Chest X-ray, PA view. Patient: 25 years old, sex F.
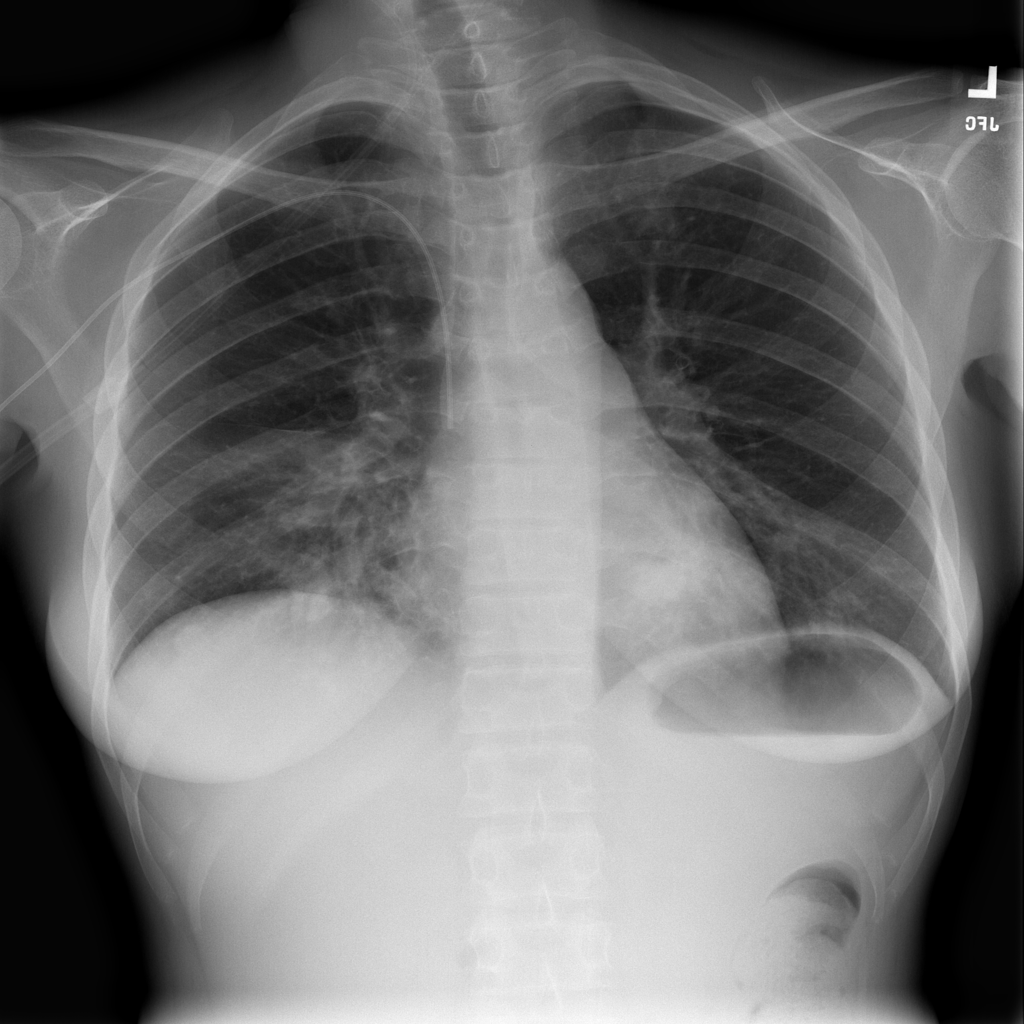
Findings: Infiltration